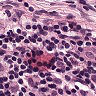
Metastatic tissue present: no